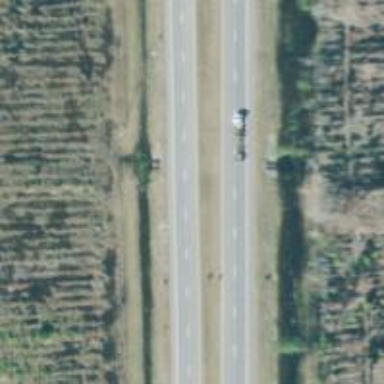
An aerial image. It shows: Trunk highway.